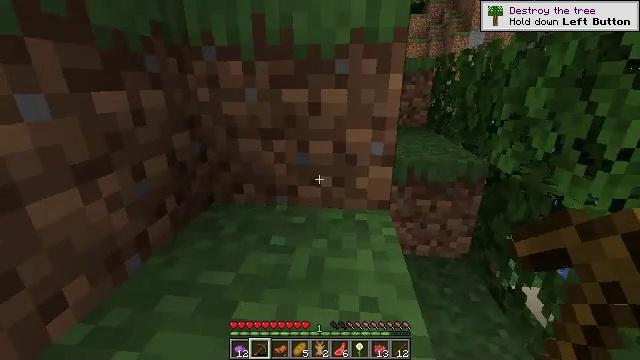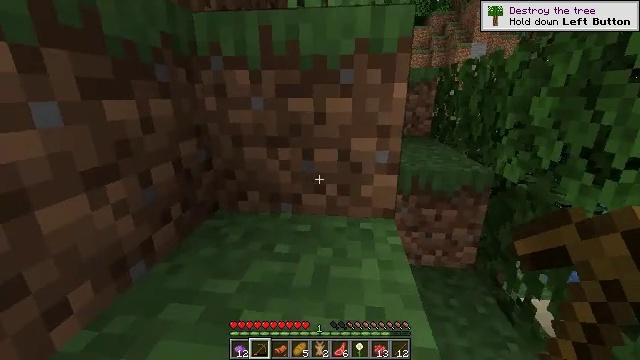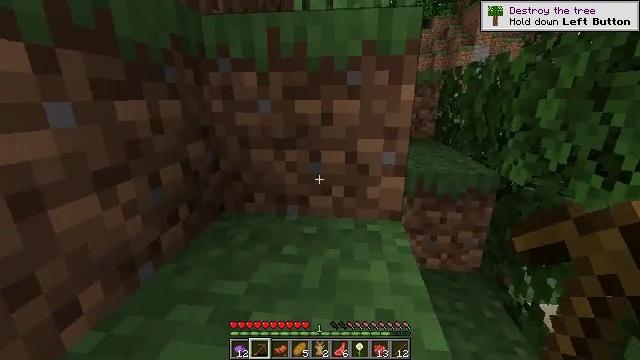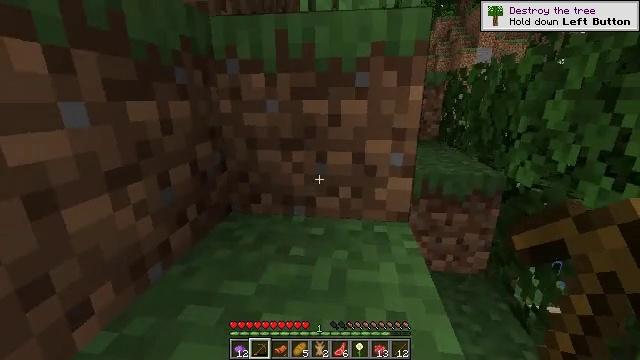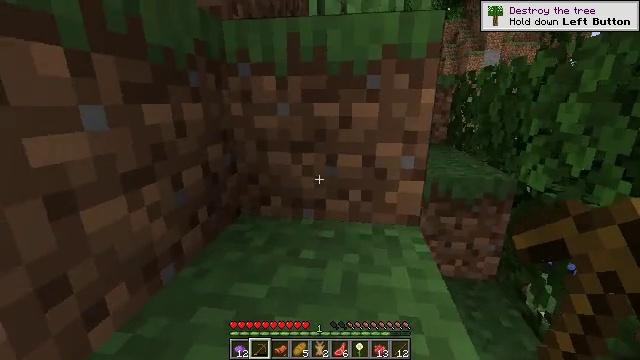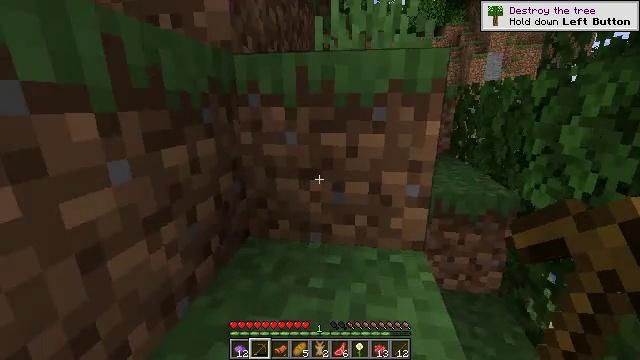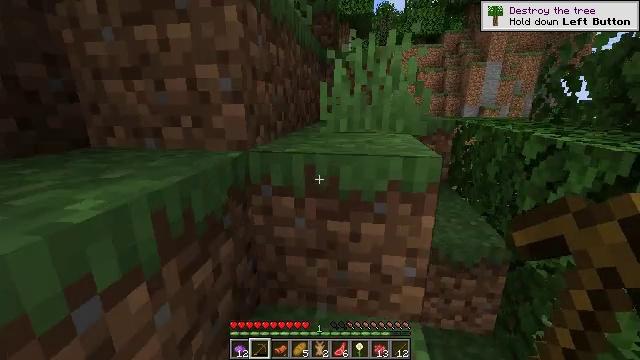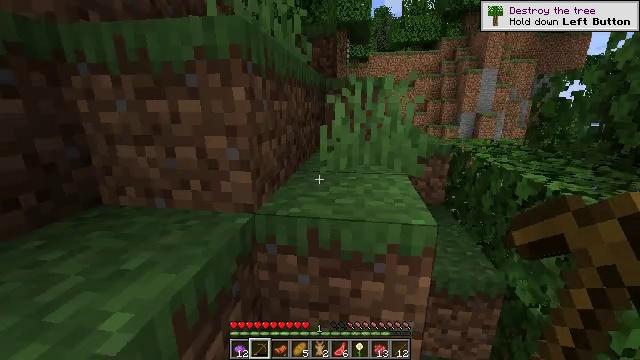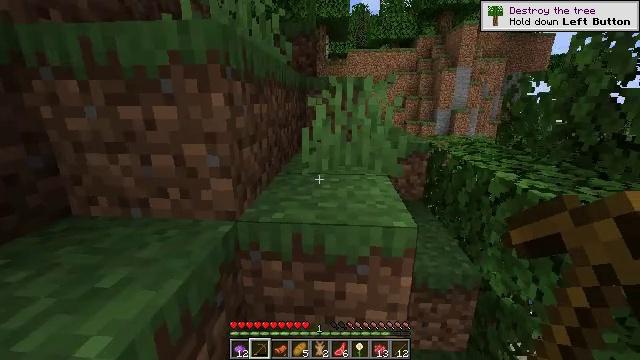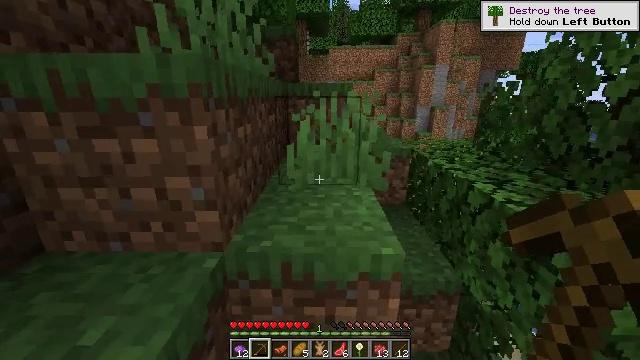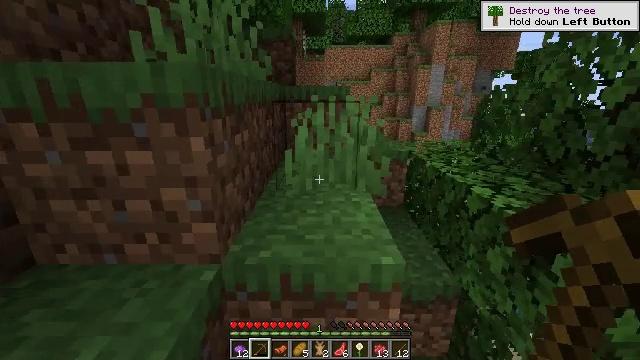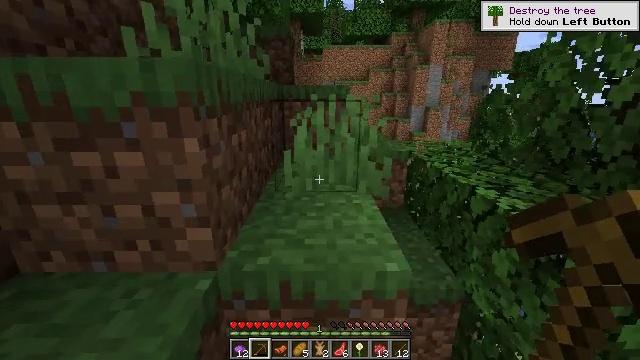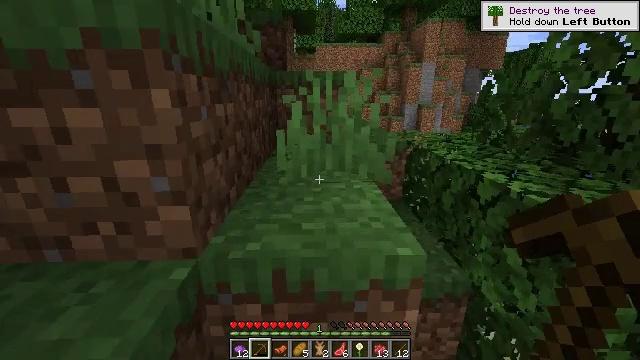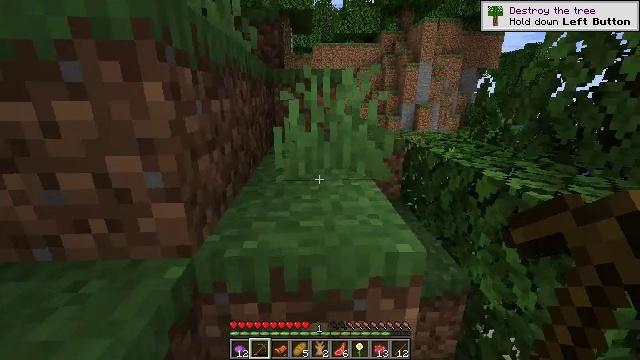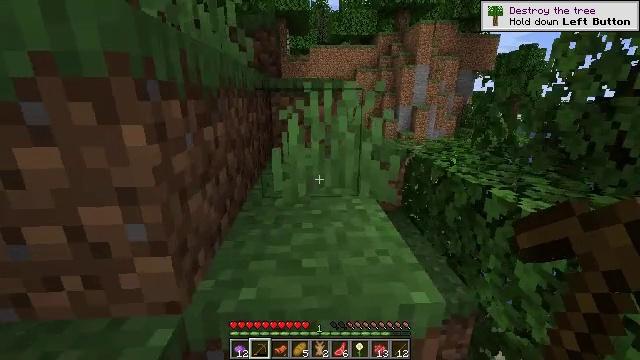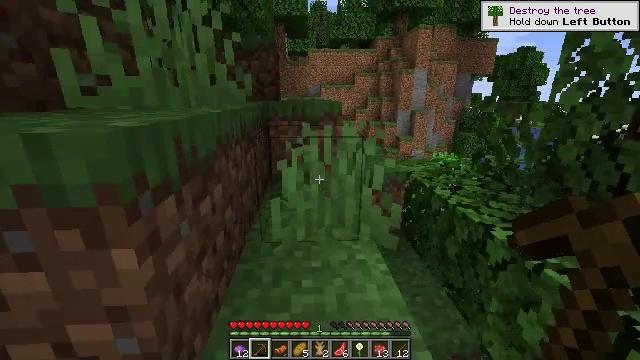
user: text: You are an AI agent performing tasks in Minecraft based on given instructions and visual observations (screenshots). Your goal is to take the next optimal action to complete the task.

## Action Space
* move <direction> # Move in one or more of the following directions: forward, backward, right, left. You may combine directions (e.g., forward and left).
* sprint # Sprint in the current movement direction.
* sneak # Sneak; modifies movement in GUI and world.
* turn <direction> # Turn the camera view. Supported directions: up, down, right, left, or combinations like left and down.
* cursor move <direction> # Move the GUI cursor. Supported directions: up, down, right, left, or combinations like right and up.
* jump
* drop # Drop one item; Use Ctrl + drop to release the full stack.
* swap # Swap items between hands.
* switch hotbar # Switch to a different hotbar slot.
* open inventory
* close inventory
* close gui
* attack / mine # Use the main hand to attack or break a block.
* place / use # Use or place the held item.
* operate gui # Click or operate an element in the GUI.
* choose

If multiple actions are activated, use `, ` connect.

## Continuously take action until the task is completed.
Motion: motion action
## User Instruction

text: Gather sugar cane for crafting.
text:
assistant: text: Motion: move forward, turn up
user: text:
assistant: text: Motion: move forward
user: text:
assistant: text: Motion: move forward
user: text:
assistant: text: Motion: move forward, turn left
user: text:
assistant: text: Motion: move forward, jump
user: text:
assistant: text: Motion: move forward, jump
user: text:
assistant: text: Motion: move forward, jump
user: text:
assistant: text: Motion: move forward, turn right
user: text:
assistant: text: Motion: move forward, turn right and down
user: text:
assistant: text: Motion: move forward
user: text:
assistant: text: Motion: move forward
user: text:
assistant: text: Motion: move forward, turn right
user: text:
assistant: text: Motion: move forward
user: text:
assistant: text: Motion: move forward, jump
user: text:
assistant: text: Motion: move forward, jump
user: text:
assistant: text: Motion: move forward, jump
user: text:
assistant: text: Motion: move forward, turn right and down, jump
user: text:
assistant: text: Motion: move forward, turn right and down
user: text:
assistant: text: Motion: move forward, turn right and down
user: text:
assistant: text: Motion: move forward, turn right and down
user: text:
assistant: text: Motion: move forward
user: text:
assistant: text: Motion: move forward, turn right
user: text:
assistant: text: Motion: move forward, turn right and down
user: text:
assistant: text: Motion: move forward
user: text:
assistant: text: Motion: move forward, turn down
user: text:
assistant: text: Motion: move forward
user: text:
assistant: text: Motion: move forward, turn right and down
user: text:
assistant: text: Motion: move forward, turn right and down
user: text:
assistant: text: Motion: move forward, turn right
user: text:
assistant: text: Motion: move forward, turn right and down